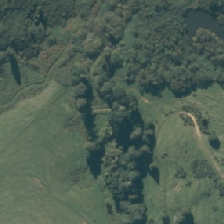
Land cover: high_producing_grassland